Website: apple
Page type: billing-address
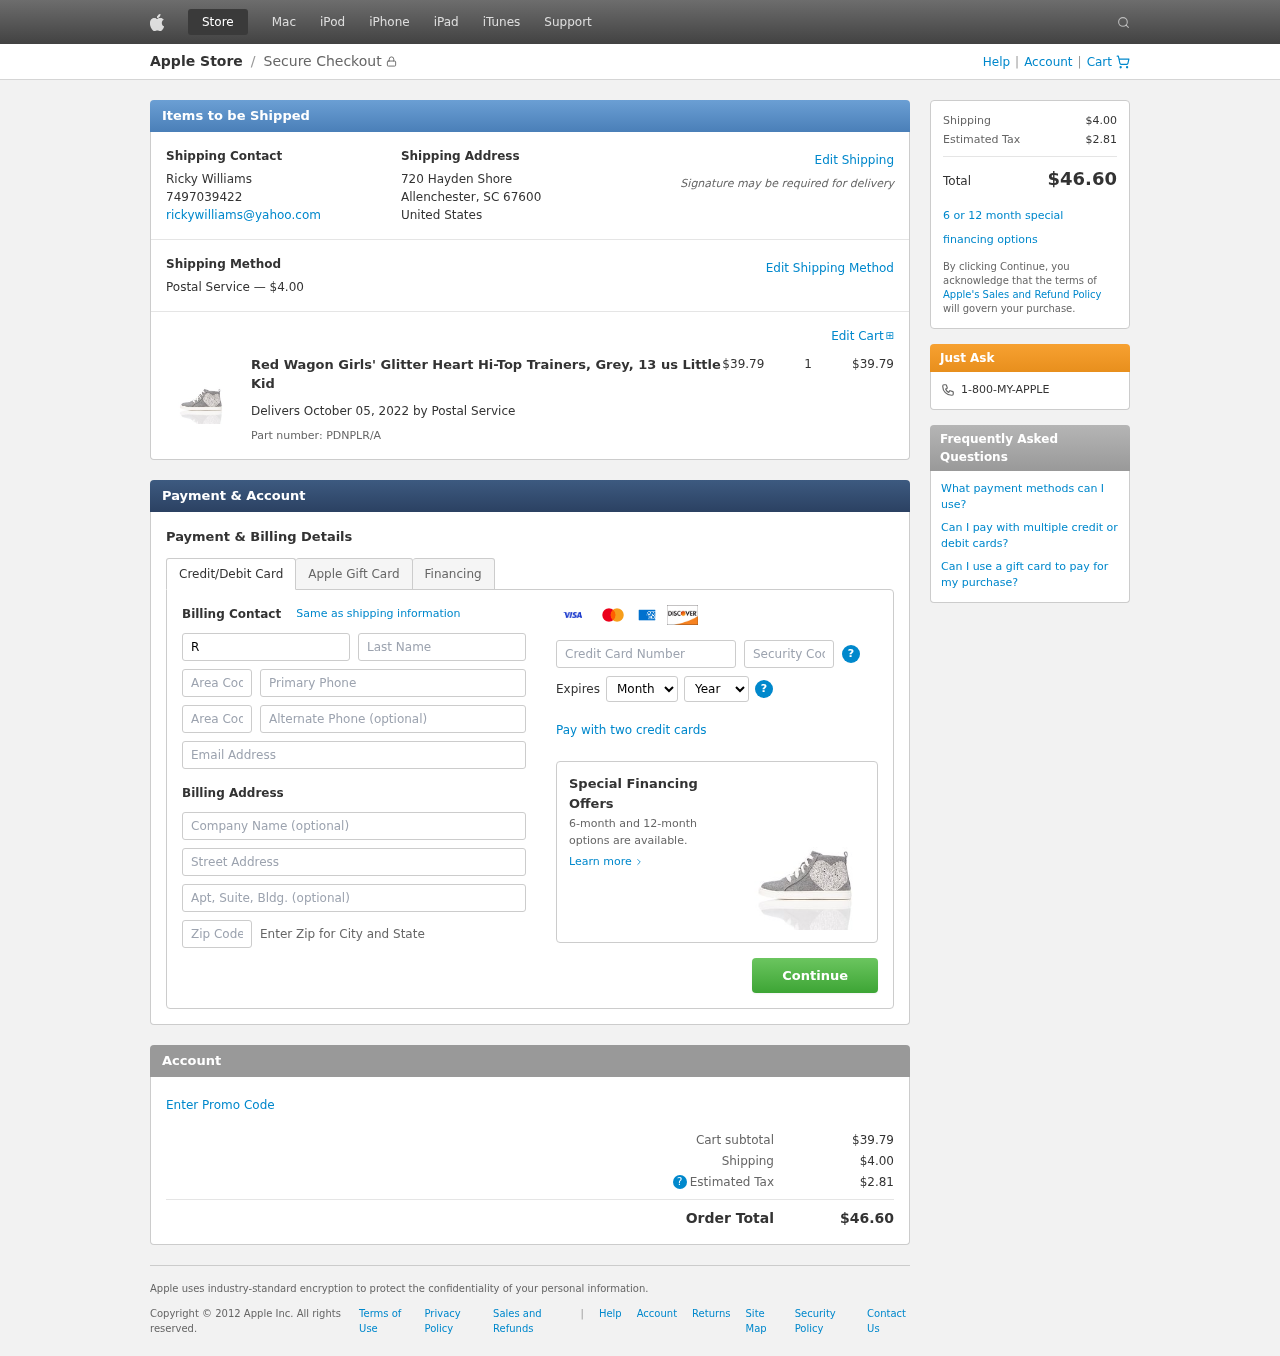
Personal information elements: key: PII_CARD_CVV
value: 525
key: PII_CARD_EXPIRY_MONTH
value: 08
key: PII_CARD_EXPIRY_YEAR
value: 27
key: PII_CARD_NUMBER
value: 2718 4549 8711 3675
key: PII_CITY_STATE_ZIP
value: Allenchester, SC 67600
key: PII_COUNTRY
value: United States
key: PII_EMAIL
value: rickywilliams@yahoo.com
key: PII_FIRSTNAME
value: Ricky
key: PII_FULLNAME
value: Ricky Williams
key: PII_LASTNAME
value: Williams
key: PII_PHONE
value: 7497039422
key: PII_PHONE_ALT
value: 9385647954
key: PII_PHONE_ALT_AREA
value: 938
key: PII_PHONE_AREA
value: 749
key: PII_STREET
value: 720 Hayden Shore
Product elements: key: PRODUCT1_NAME
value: Red Wagon Girls' Glitter Heart Hi-Top Trainers, Grey, 13 us Little Kid
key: PRODUCT1_PRICE
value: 39.79
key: PRODUCT1_QUANTITY
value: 1
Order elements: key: ORDER_SHIPPING_COST
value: $4.00
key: ORDER_SUBTOTAL
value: $39.79
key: ORDER_DELIVERY_DATE
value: October 05, 2022
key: ORDER_PART_NUMBER
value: PDNPLR/A
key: ORDER_TAX
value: $2.81
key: ORDER_TOTAL
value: $46.60